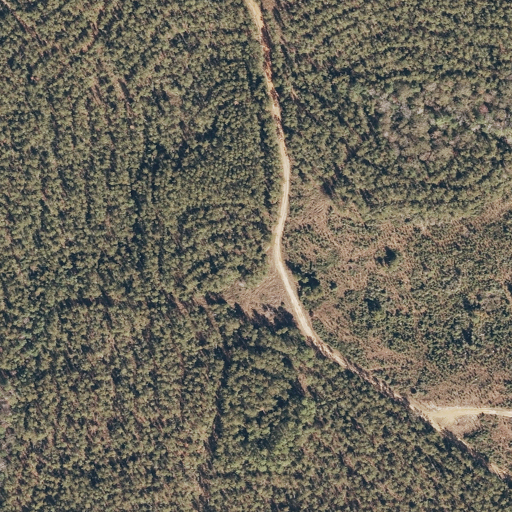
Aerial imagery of ridge(s) in Alabama named Lott Fork Ridge containing evergreen forest, shrub, woody wetlands, and grassland